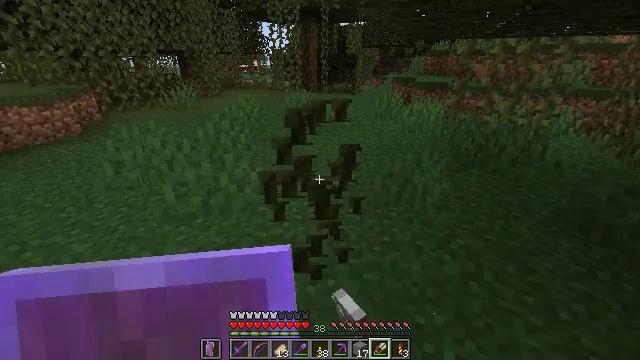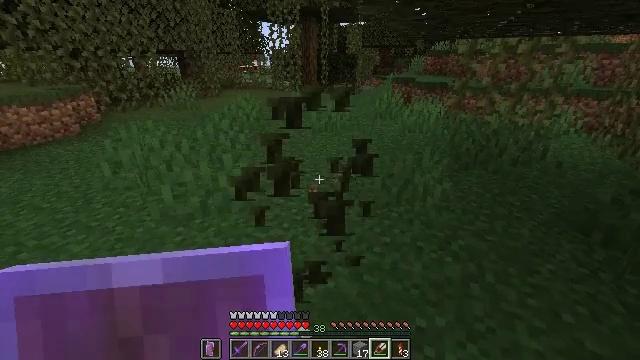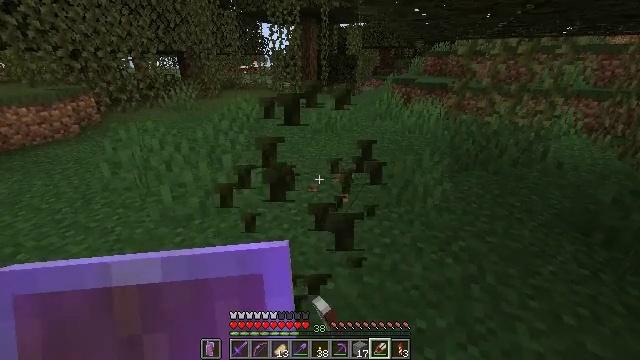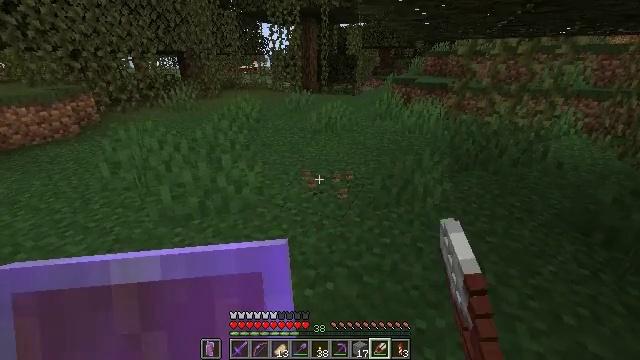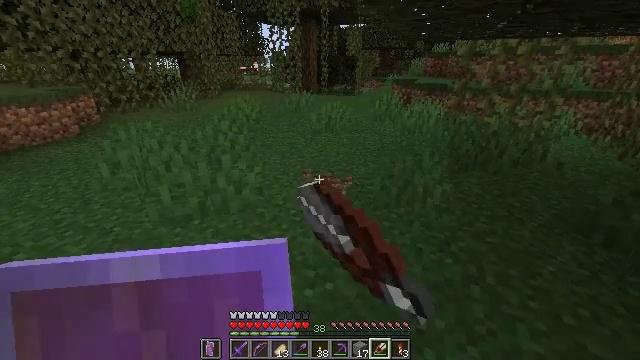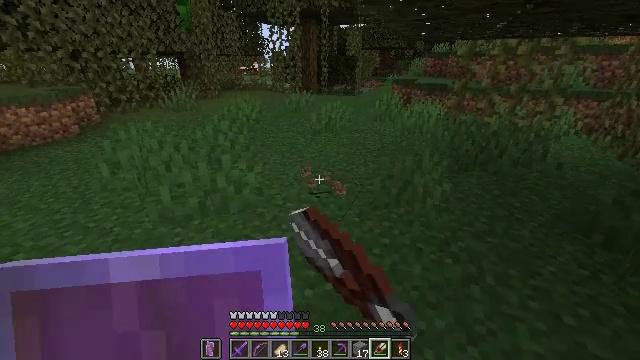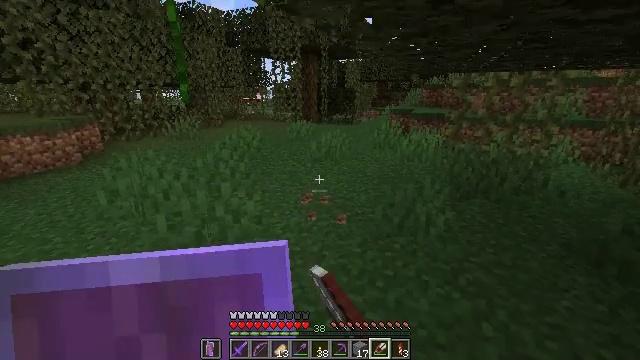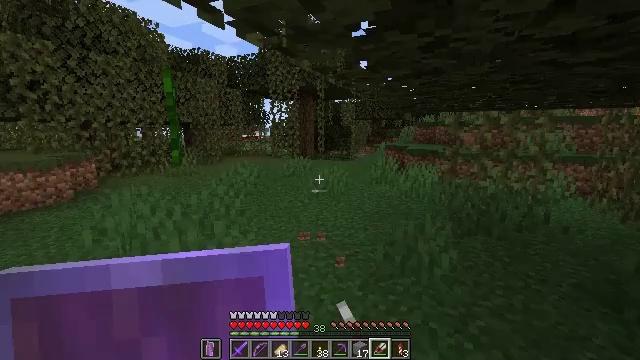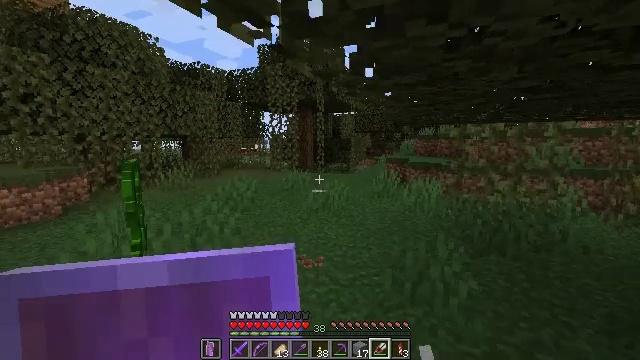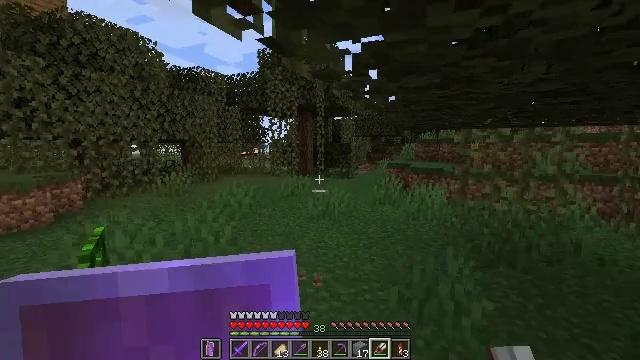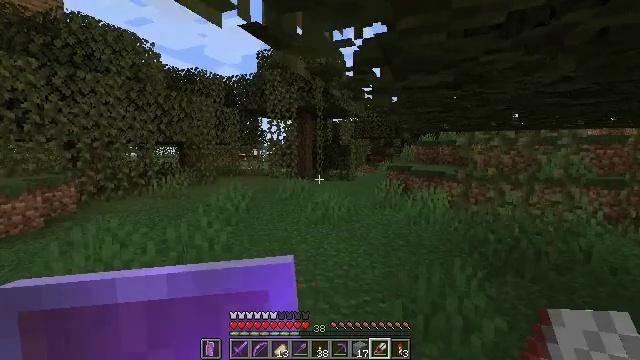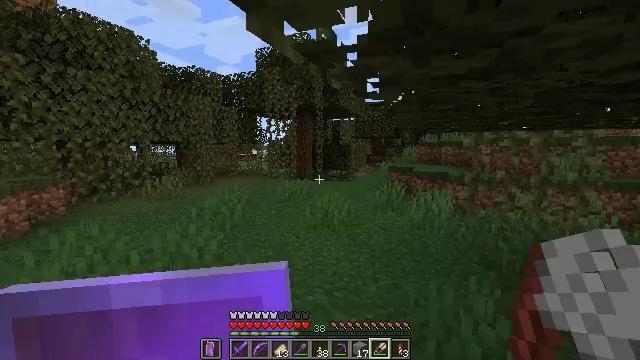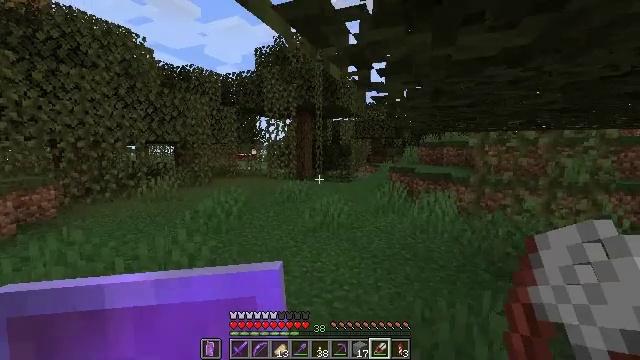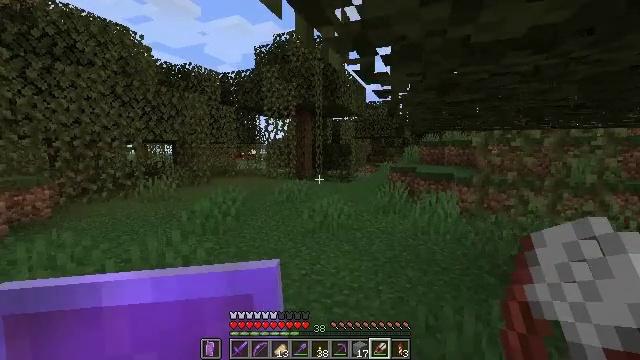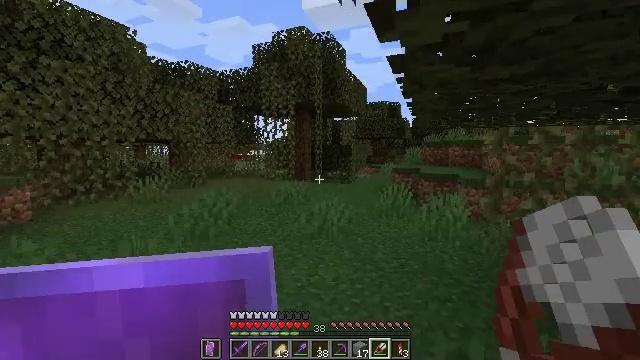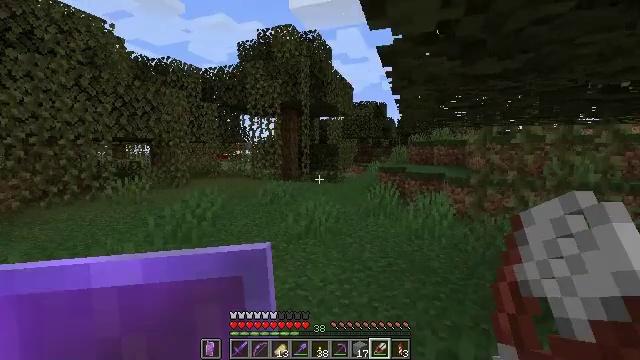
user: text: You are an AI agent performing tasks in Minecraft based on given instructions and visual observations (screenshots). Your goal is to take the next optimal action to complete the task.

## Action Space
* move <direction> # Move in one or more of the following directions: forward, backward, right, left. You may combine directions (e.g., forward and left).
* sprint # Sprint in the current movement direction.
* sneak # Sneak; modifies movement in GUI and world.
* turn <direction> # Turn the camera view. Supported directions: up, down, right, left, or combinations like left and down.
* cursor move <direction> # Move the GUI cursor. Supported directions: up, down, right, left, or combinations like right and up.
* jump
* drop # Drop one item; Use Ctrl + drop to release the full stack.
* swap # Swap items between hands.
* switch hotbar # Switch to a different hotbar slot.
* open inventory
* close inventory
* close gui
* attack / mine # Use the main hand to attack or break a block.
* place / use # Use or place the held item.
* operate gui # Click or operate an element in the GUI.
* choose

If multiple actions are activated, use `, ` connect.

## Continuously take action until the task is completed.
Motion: motion action
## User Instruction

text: Remove and gather vines.
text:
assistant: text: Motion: attack / mine
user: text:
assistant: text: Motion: attack / mine
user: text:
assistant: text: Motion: attack / mine
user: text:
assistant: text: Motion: attack / mine
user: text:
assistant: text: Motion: attack / mine
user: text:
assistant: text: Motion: move forward, turn up, attack / mine
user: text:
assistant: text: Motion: move forward, turn up, attack / mine
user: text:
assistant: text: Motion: move forward, turn up, attack / mine
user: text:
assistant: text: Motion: move forward, turn up, attack / mine
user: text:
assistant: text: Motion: move forward, attack / mine
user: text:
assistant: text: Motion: move forward, attack / mine
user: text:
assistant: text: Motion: move forward
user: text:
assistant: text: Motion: move forward
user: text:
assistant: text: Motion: move forward
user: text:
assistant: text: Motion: move forward, turn right
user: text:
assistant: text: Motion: move forward, turn right and down
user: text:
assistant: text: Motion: move forward, turn right
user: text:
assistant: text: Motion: move forward
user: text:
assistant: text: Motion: move forward, turn left
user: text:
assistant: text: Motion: move forward
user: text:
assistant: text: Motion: move forward
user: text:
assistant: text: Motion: move forward
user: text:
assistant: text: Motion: move forward, turn right
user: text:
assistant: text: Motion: move forward, turn right
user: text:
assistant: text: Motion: move forward, turn right and up
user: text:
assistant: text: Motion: move forward, turn right and up
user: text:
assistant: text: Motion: move forward, turn right and up
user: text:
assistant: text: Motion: move forward, turn right and up
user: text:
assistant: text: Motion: move forward, turn right and up
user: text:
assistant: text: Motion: turn right